Interaction volume radius: 5 \u00c5
Interaction volume height: 15 \u00c5
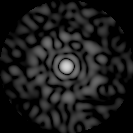
Disorder parameter: 0.8495